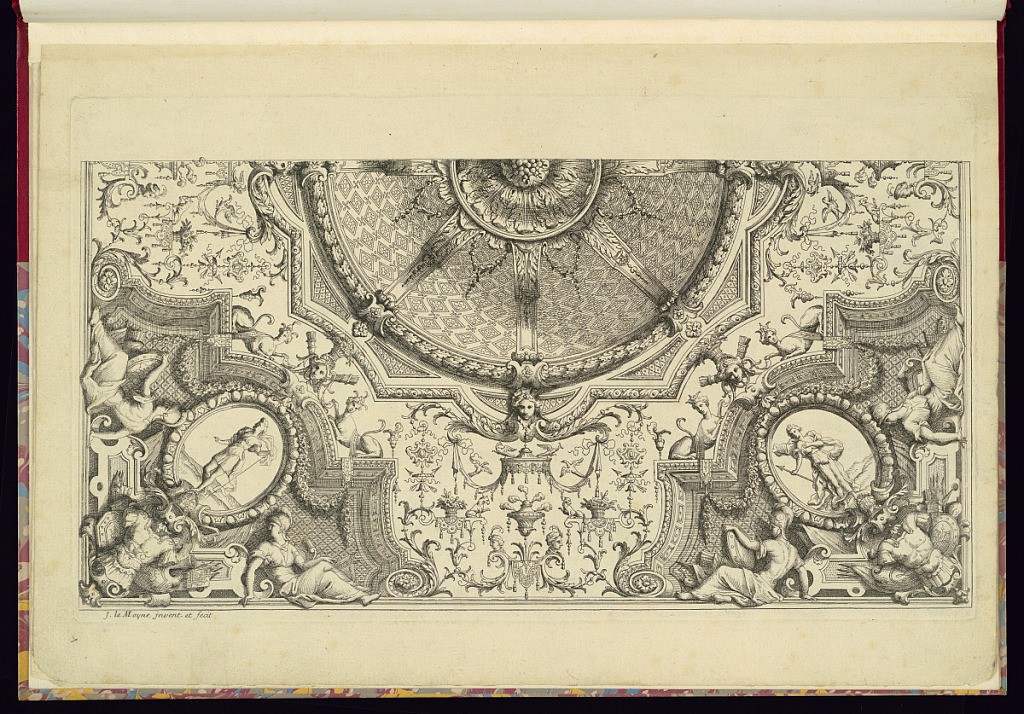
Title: Ceiling Design
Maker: Jean Lemoyne, French, 1638 – 1715
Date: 1700–15
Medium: Etching on laid paper
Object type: Print
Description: Plate from a series of seven ceiling designs, showing half of an ornately decorated ceiling with part of ceiling rosace in the center. The decoration features grotesque and arabesque motifs, acanthus leaves, friezes, garlands of flowers, mosaic and fretwork patterns, rosettes, baskets of flowers, drapery, tassels, masks, military trophies, incense burners, female figures, sphynxes, roundels with standing female figures, fleurons, scrolling foliate and strapwork. The plate is signed.